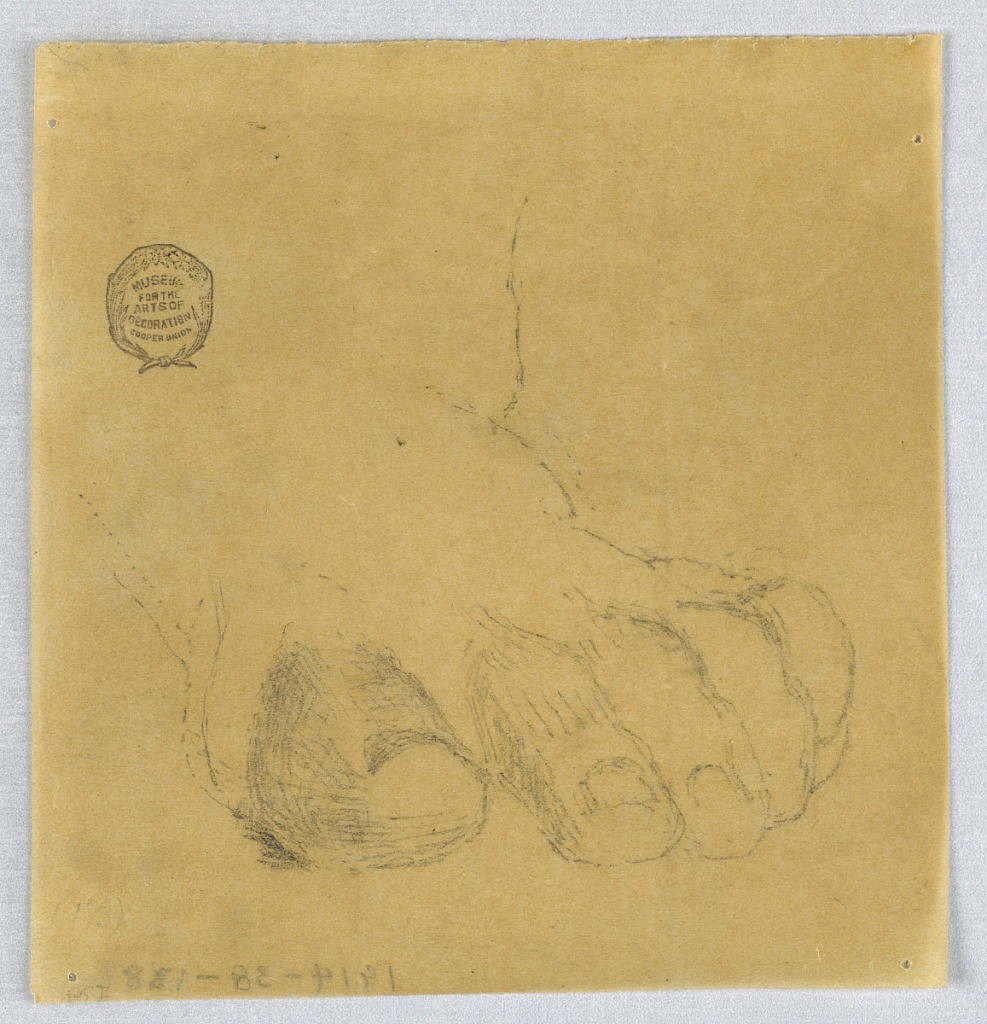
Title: Sketch of Toes
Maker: Francis Augustus Lathrop, American, 1849–1909
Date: ca. 1895
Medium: Graphite on tracing paper
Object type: Drawing
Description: Left foot, the toes partially shaded. Seen from the front.